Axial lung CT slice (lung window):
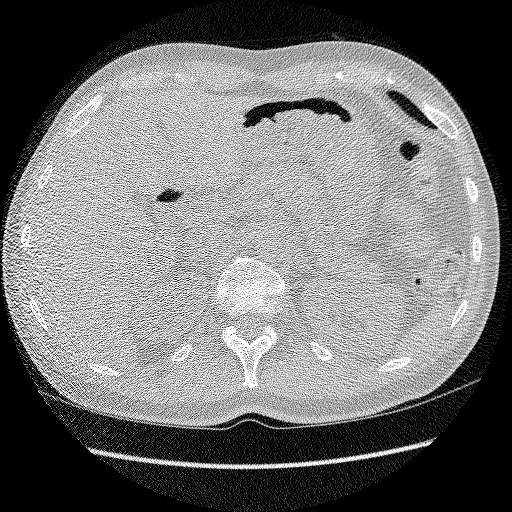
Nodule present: no